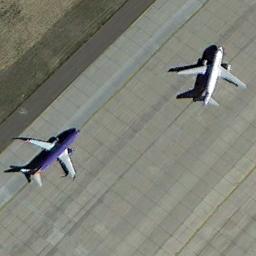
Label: airplane